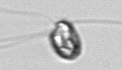
Label: flagellate_morphotype1